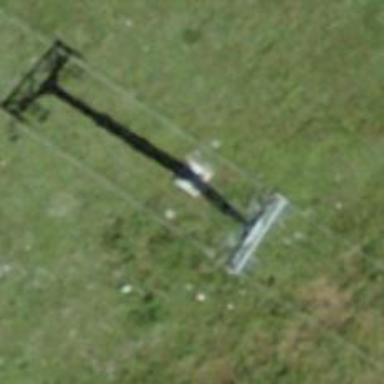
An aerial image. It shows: Pylon for aerialway.